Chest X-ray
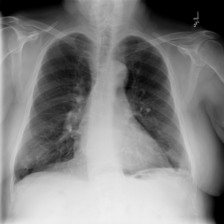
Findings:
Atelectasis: negative
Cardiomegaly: negative
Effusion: negative
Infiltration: negative
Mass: negative
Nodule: negative
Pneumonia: negative
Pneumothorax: negative
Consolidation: negative
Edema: negative
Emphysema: negative
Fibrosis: negative
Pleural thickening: negative
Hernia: negative